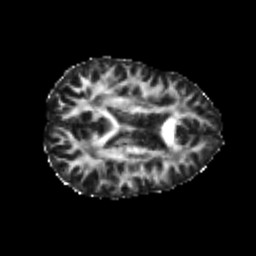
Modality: FA
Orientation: axial
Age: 25
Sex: female
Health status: healthy
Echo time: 0.074 s